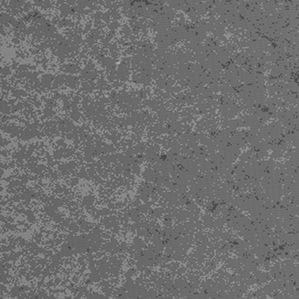
Label: frost